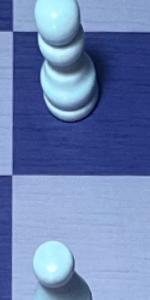
Label: Empty